Question:
As you can see the curve ends at about 3/4 of the width but the frame continues.
I want the frame to end where the curve ends.
The code for this was:
'''
set terminal png transparent size 300,150
set output 'day.png'
set xdata time
set timefmt "%s"
set format x "%k:00"
set xtics 0, 43200 rangelimited
set ytics 5, 5
plot 'day.txt' using 1:2 title "'date +%H:%M'" with lines lw 2
'''
When 'rangelimited' is omitted, the size of the frame stays the same, but the lower line is solid until the end.
Also note, that as you can see the data is coming from a file so I do not know the range of the X axis.
So to repeat the question: How do I tell gnuplot to fit the (right) side of the frame to the end of the curve?
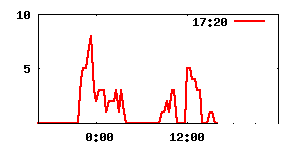
Answer: try the following command:
'''
set autoscale xfix
'''
more infos with
'''
help autoscale
'''
greetings
Raphael